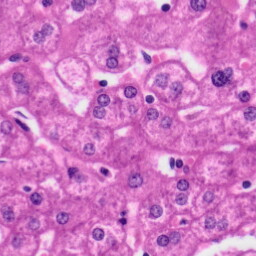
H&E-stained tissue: Liver